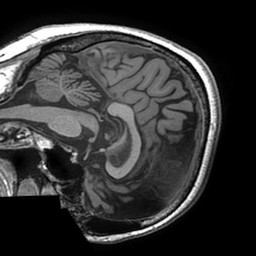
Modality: T1w
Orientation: sagittal
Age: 66
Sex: female